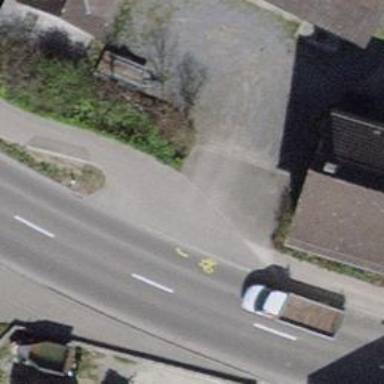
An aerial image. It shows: Cycleway.